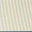
Piece: xx